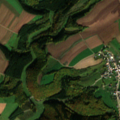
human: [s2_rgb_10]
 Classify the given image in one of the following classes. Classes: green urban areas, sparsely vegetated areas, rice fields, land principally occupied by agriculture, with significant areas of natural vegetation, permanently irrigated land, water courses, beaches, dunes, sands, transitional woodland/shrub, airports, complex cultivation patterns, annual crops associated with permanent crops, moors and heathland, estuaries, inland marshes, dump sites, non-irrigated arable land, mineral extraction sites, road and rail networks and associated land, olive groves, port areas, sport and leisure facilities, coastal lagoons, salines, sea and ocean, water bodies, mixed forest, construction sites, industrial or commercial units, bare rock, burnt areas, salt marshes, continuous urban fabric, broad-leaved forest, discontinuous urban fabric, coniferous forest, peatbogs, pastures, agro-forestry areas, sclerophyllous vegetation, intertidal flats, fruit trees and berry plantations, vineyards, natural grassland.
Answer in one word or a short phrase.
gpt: non-irrigated arable land, complex cultivation patterns, broad-leaved forest, mixed forest